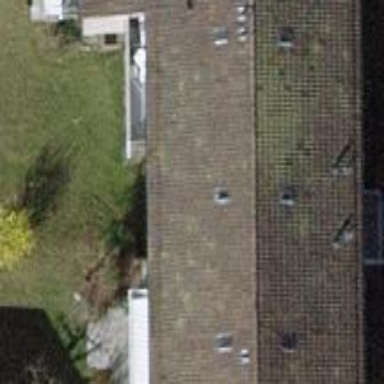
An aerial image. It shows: Building with pitched roof.